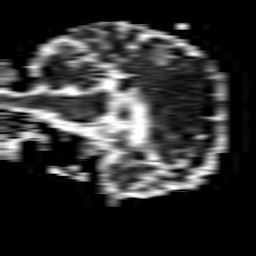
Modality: ADC
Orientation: sagittal
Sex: female
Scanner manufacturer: philips
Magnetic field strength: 1.5 T
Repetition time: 3.4 s
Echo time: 0.06922 s